Question: I am using an Ext toolbar which has one button called "NotificationButton" on which I plan to display numbers just like in the facebook notification. I can successfully change the html of the button. The only thing I am stuck is on the css part.
Can anyone point me to the right direction? Thanks in advance.
As suggested by Daulet, at this point, I have:
'''
<style type="text/css">
.fbNotification
{
background: none repeat scroll 0 0 orange!important;
border: 1px solid orange !important;
border-radius: 10px !important;
width: 18px !important;
}
.fbNotification .x-tip-body
{
font-size: 10px !important;
}
</style>
'''
'''
<ext:Panel ID="Panel1" runat="server" Title="Panel with toolbars" Width="600" Height="300">
<TopBar>
<ext:Toolbar runat="server">
<Items>
<ext:Button ID="b1" runat="server" Icon="Add" StandOut="true" Text="Notifications">
<Listeners>
<Render Fn="createTooltp"></Render>
</Listeners>
</ext:Button>
<ext:ToolbarFill />
<ext:Button runat="server" EnableToggle="true" ToggleGroup="G1" Icon="GroupAdd" Pressed="true" />
<ext:Button runat="server" EnableToggle="true" ToggleGroup="G1" Icon="GroupDelete" />
<ext:Button runat="server" EnableToggle="true" ToggleGroup="G1" Icon="GroupEdit" />
</Items>
</ext:Toolbar>
</TopBar>
</ext:Panel>
'''
'''
<script type="text/javascript" language="javascript">
function createTooltp(cmp) {
tooTip = new Ext.ToolTip({
anchor: 'left',
target: cmp,
html: '10',
cls: 'fbNotification',
autoRender: true,
renderTo: Ext.getBody(),
autoHide: false,
shadow: false,
padding: 0,
width: 16,
shrinkWrap: 0,
anchorToTarget: true,
mouseOffset: [-4, -8]
});
tooTip.show();
}
</script>
'''

The problem now is that the css is not applied properly. Please help!
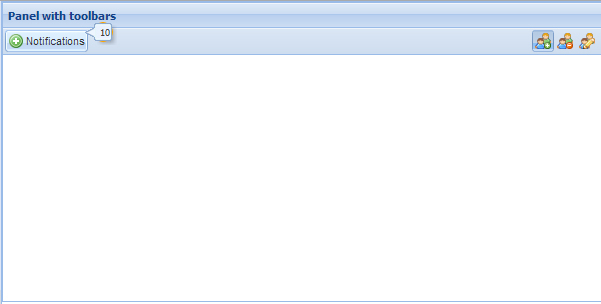
Answer: OK, here the version for Ext.NET 1.x. The only thing that you have to do is create own tip anchor sprite image which you can get with any Browser DevTool:
'''
<%@ Page Language="C#" %>
<%@ Register Assembly="Ext.Net" Namespace="Ext.Net" TagPrefix="ext" %>
<!DOCTYPE html>
<html xmlns="http://www.w3.org/1999/xhtml">
<head runat="server">
<title>Ext.NET Examples</title>
<style>
.fbNotification
{
background: none repeat scroll 0 0 orange!important;
border: 1px solid orange !important;
border-radius: 10px !important;
width: 18px !important;
}
.fbNotification .x-tip-body
{
font-size: 10px !important;
}
.fbNotification .x-tip-ml {
background: none;
padding-left: 3px !important;
}
.fbNotification .x-tip-tc, .fbNotification .x-tip-tl, .fbNotification .x-tip-tr, .fbNotification .x-tip-bc, .fbNotification .x-tip-bl, .fbNotification .x-tip-br, .fbNotification .x-tip-ml, .fbNotification .x-tip-mr
{
background: none;
}
.fbNotification .x-tip-anchor
{
/* Put here your own gif image of tip anchor sprite */
background-image: none;
}
</style>
<script>
function createTooltp(cmp) {
var tooTip = new Ext.ToolTip({
anchor: 'left',
target: cmp,
html: '10',
cls: 'fbNotification',
autoRender: true,
renderTo: Ext.getBody(),
autoHide: false,
shadow: false,
padding: 0,
width: 16,
shrinkWrap: 0,
anchorToTarget: true,
mouseOffset: [-4, -8],
listeners: {
beforehide: function () {
return false;
}
}
});
tooTip.show();
}
</script>
</head>
<body>
<form runat="server">
<ext:ResourceManager runat="server" />
<ext:Panel ID="Panel1" runat="server" Title="Panel with toolbars" Width="600" Height="300">
<TopBar>
<ext:Toolbar runat="server">
<Items>
<ext:Button ID="b1" runat="server" Icon="Add" StandOut="true" Text="Notifications">
<Listeners>
<Render Fn="createTooltp"></Render>
</Listeners>
</ext:Button>
<ext:ToolbarFill />
<ext:Button runat="server" EnableToggle="true" ToggleGroup="G1" Icon="GroupAdd" Pressed="true" />
<ext:Button runat="server" EnableToggle="true" ToggleGroup="G1" Icon="GroupDelete" />
<ext:Button runat="server" EnableToggle="true" ToggleGroup="G1" Icon="GroupEdit" />
</Items>
</ext:Toolbar>
</TopBar>
</ext:Panel>
</form>
</body>
</html>
'''